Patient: sex F, age 19
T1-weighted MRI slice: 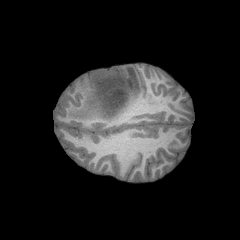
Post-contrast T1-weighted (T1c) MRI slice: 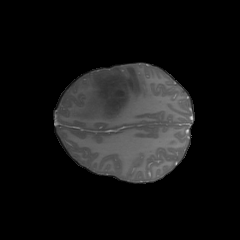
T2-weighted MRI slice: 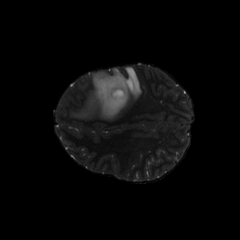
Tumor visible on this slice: yes
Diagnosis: Astrocytoma, IDH-mutant
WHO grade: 4